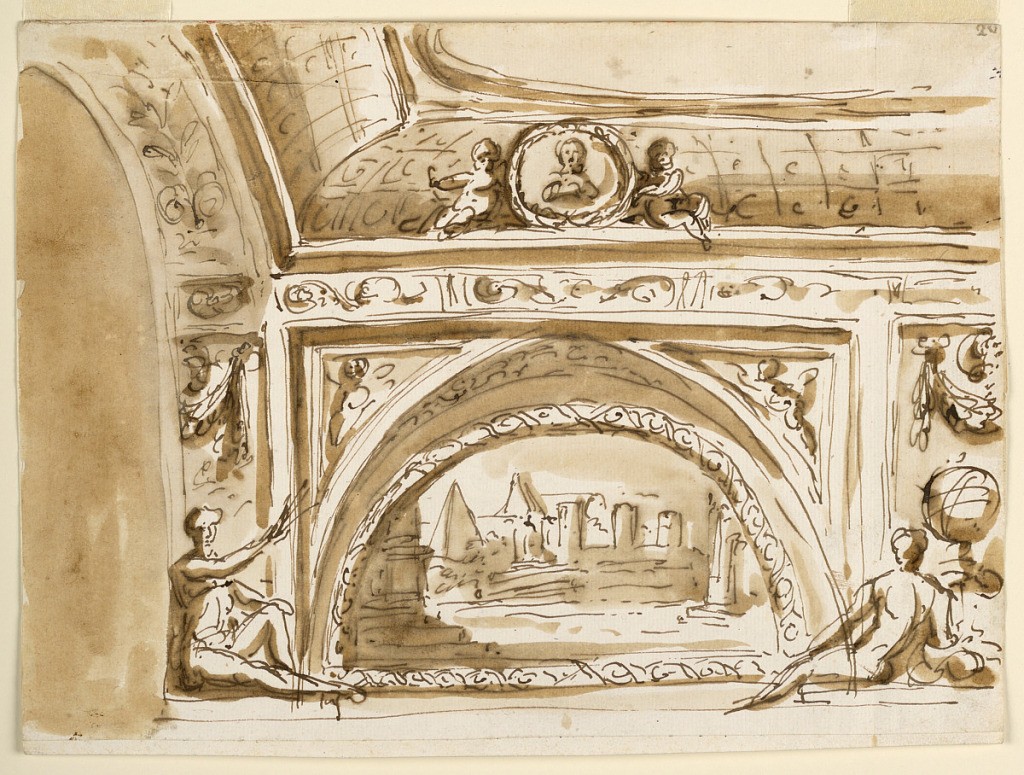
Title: Design for Ceiling Decoration, a Barrel Vault
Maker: Giuseppe Barberi, Italian, 1746–1809
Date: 1790–1800
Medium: Pen and brown ink, brush and brown wash on off-white laid paper, lined
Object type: Drawing
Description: A variation of the scheme of -1532, the lower part of the arch at left shows one half of a panel as shown at right. A woman sits in front of it raising her right hand holding indistinct objects. The oblong panel at right shows a sphere standing below a festoon. Two women, shown from the back, are seated beside the shaft of the sphere, the left one is shown. Landscape in ruins. Putti are in wedges of the arch. Two putti support a medallion portrait; they are seated upon the entablature, in front of the coffered vault. The central painting is intended to be ovoidal.